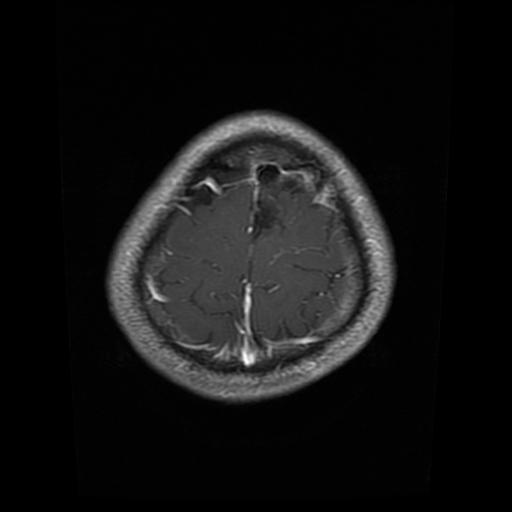
Label: glioma